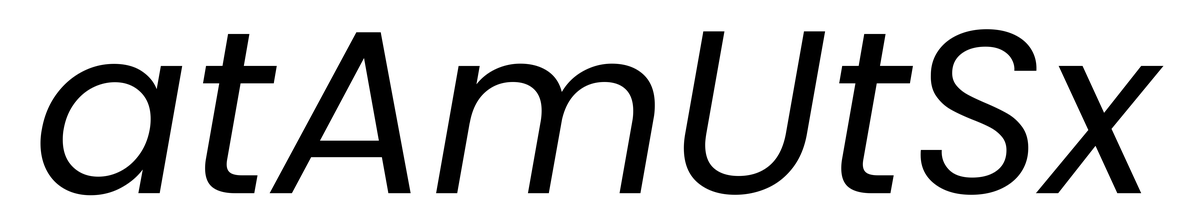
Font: Poppins-Italic